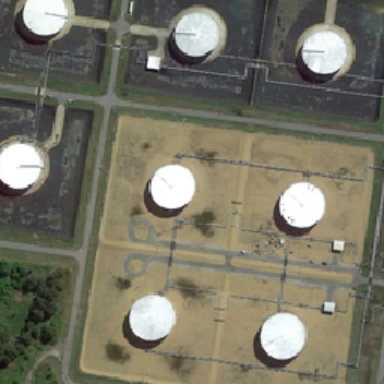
Four white columnar tanks are in the four pieces of square land next to a l sahped land combined by four pieces of black square land everyone of which has a columnar in it .